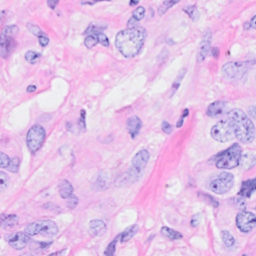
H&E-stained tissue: Breast